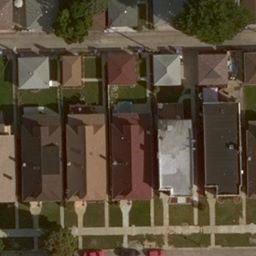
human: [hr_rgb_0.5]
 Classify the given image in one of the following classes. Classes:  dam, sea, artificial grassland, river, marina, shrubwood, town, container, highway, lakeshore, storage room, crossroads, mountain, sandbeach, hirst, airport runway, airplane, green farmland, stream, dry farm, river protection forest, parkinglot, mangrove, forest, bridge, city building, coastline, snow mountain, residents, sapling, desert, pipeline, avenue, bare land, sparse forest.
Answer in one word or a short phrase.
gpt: residents